Question: I'm trying to simulate my packages using the UML package diagram:
Package diagram:

I've one web app and two desktop apps whom use RPC to comunicate with remote components. Is this how to draw a package diagram
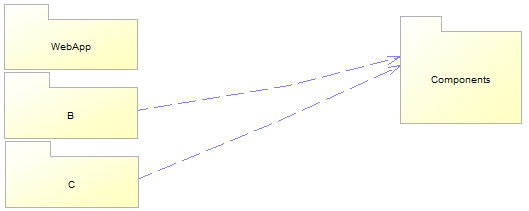
Answer: So, continuing are conversation from the comments, here goes the diagram:

Please take a carefull look and give me your feedback. Especially on the pink note with my questions.
As you can see, I used components instead of the packages in order to be able to eventually add a deployment diagram and assign the components to corresponding nodes. Although package diagram is also valid, it does not permit eays traceability to nodes of the desployment diagram.
Note the interface of the DBAccess component. In this case it indicates the RPC nature of the dependencies.
Furtner you can add on or more class diagrams for each component, modelling their internal structure. Be sure to respect the interface in this case and show classes with interface.
Fixes:
- -